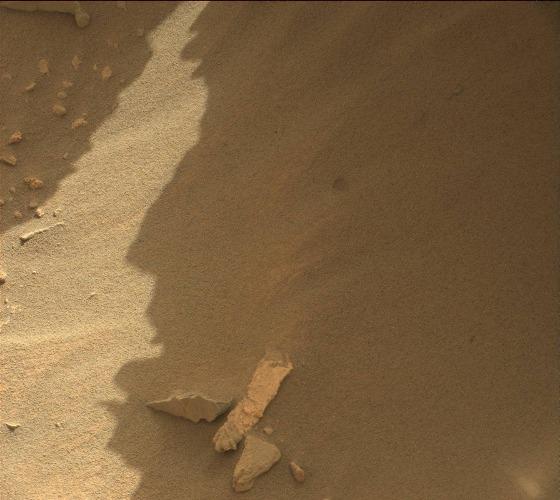
Terrain classes present: Gravel / Sand / Soil, Rock, Shadow